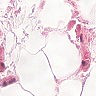
Metastatic tissue present: no